Interaction volume radius: 5 \u00c5
Interaction volume height: 20 \u00c5
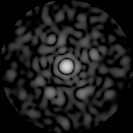
Disorder parameter: 0.8315